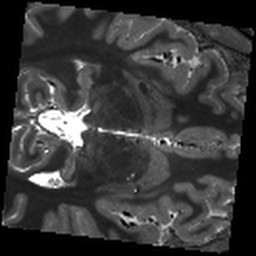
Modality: T1map
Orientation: axial
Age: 33
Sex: male